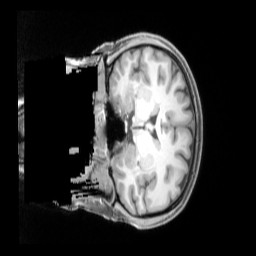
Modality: T1w
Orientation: coronal